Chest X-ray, PA view. Patient: 17 years old, sex F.
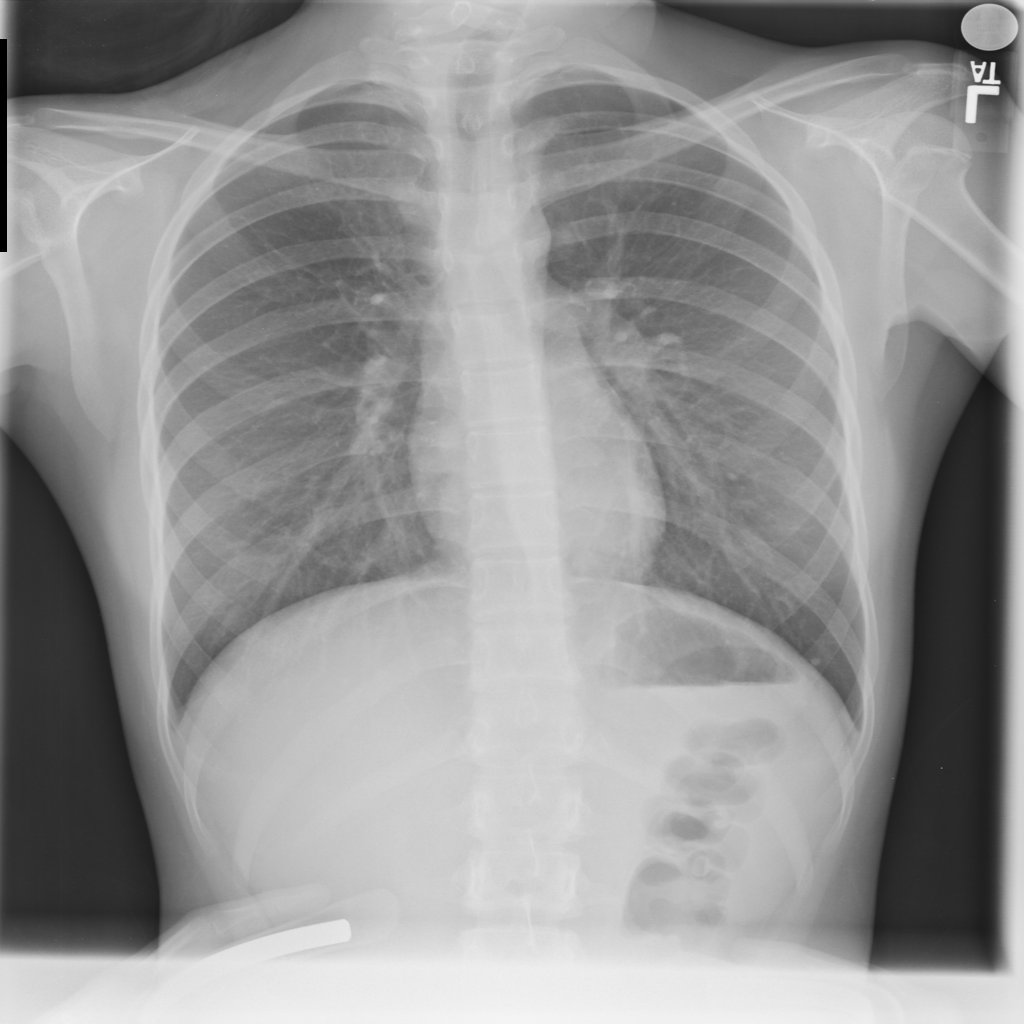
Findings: No Finding